【题型】解答题　【知识点】平面几何　【难度】easy
已知：如图, 在四边形 $ABCD$ 中, $AD // BC$, 点 $E$ 是对角线 $AC$ 上一点, $EA = ED$, 且 $\angle DAB = \angle DEC = \angle DCB$。

(1) 求证：四边形 $ABCD$ 是菱形；

(2) 延长 $DE$ 分别交线段 $AB$、$CB$ 的延长线于点 $F$、$G$, 如果 $GB = BC$, 求证：$AD^2 = 2EF \cdot GD$。
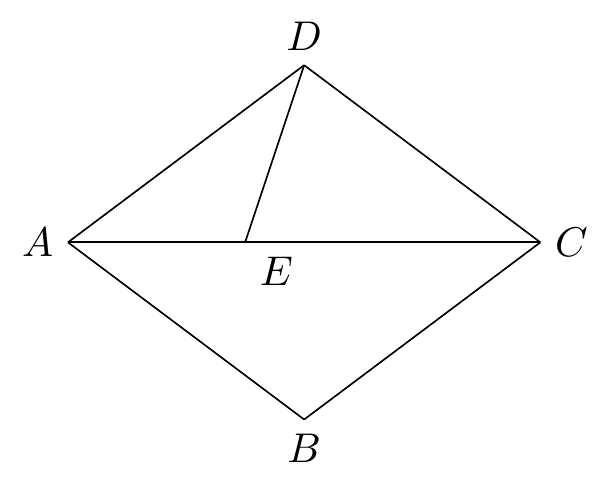
【解答】
解：(1)证明：$\because AD // BC$,

$\therefore \angle DAB + \angle ABC = 180^\circ$, $\angle CAD = \angle ACB$,

$\because \angle DAB = \angle DCB$,

$\therefore \angle DCB + \angle ABC = 180^\circ$,

$\therefore AB // CD$,

$\therefore$ 四边形 $ABCD$ 是平行四边形,

$\because EA = ED$,

$\therefore \angle EDA = \angle CAD$,

$\therefore \angle DEC = \angle EDA + \angle CAD = 2\angle CAD$,

$\because \angle DAB = \angle DEC$,

$\therefore \angle DAB = 2\angle CAD$,

$\therefore \angle CAB = \angle CAD = \angle ACB$,

$\therefore AB = CB$,

$\therefore$ 四边形 $ABCD$ 是菱形；

(2)证明：根据题意作图如下,

$\because$ 四边形 $ABCD$ 是菱形,

$\therefore AB = AD = BC = CD$,

$\because AD = BC$, $GB = BC$,

$\therefore AD = GB$,

$\because AD // GB$,

$\therefore \triangle ADF \sim \triangle BGF$,

$\therefore \frac{AF}{BF} = \frac{AD}{GB} = 1$,

$\therefore AF = BF = \frac{1}{2} AB = \frac{1}{2} CD$,

$\because AF // CD$,

$\therefore \triangle AEF \sim \triangle CED$,

$\therefore \frac{EF}{ED} = \frac{AF}{CD} = \frac{1}{2}$,

$\therefore ED = 2EF$,

$\because \angle ECD = \angle CAD$, $\angle G = \angle EDA$, 又 $\angle CAD = \angle EDA$,

$\therefore \angle ECD = \angle G$,

$\because \angle EDC = \angle CDG$,

$\therefore \triangle EDC \sim \triangle CDG$,

$\therefore \frac{CD}{DG} = \frac{ED}{CD}$,

$\therefore \frac{AD}{GD} = \frac{2EF}{AD}$,

$\therefore AD^2 = 2EF \cdot GD$。
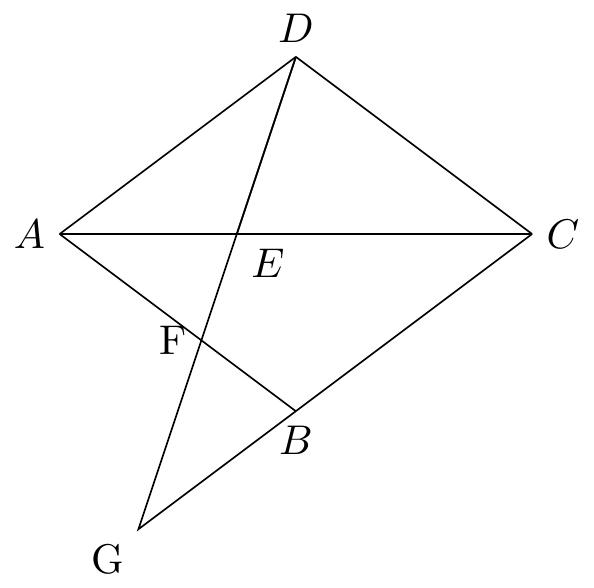